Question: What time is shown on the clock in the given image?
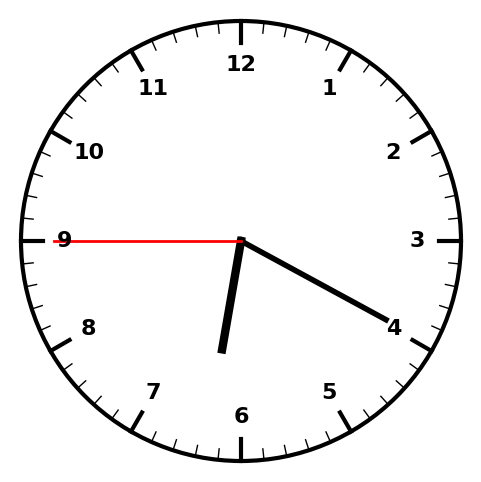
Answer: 06:19:45